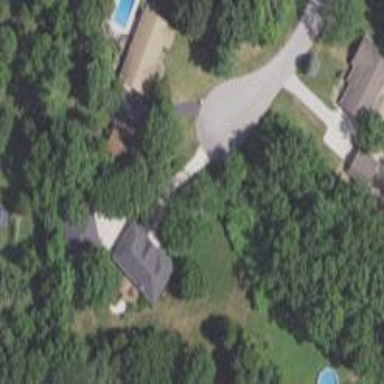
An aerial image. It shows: Driveway.